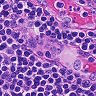
Metastatic tissue present: no